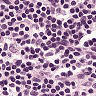
Metastatic tissue present: no